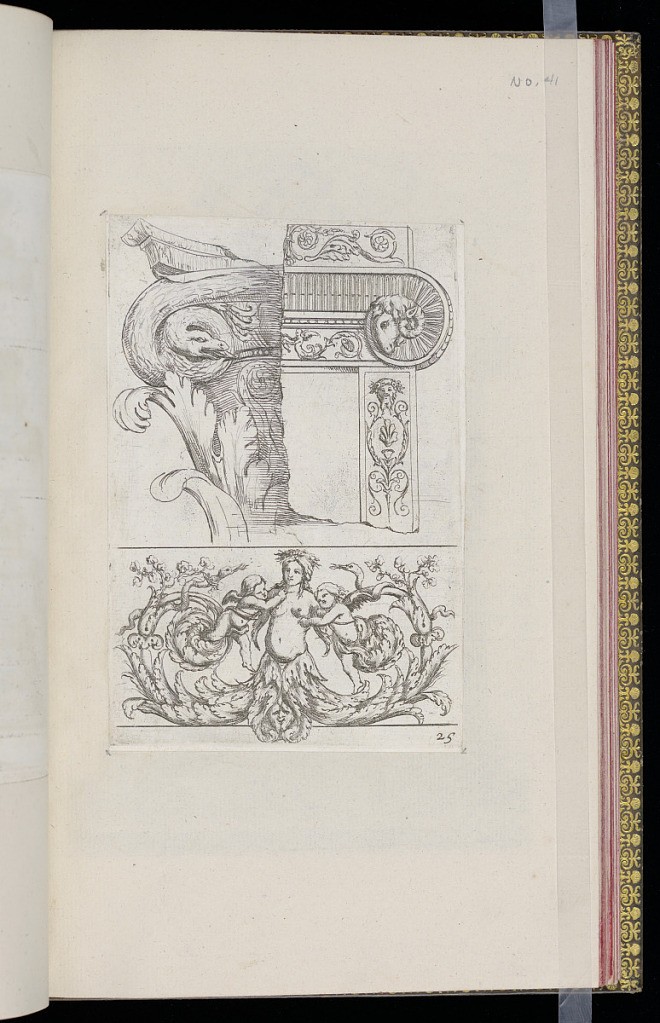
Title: Frieze and Ornament Designs
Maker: D. Antoine Pierretz, French, active 1647
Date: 1648
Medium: Etching on laid paper
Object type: Print
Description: Architectural fragment and ornament designs, including a detail of a possible capital and mantel or frame, along with a frieze below. The designs feature classical motifs, scrolling leaves, acanthus leaves, masks (mascarons), snakes, palmettes, putti, foliate branches, and fluting.